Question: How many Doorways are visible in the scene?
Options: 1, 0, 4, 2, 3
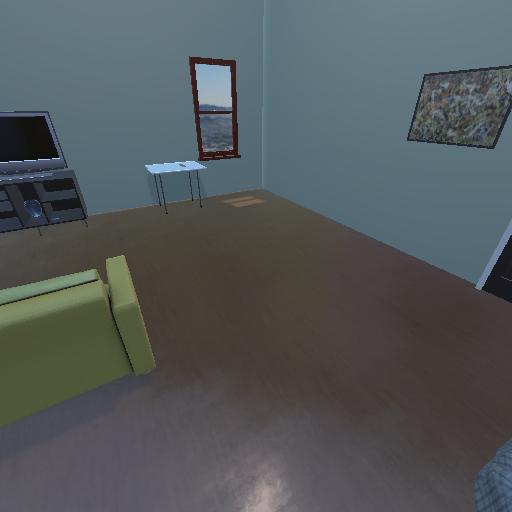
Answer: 1